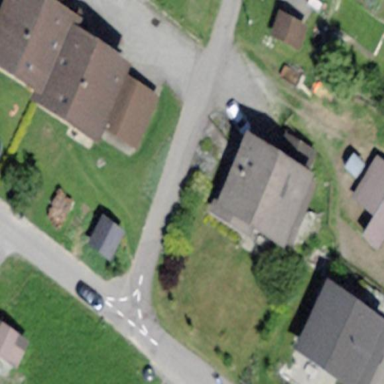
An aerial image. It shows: Residential building.